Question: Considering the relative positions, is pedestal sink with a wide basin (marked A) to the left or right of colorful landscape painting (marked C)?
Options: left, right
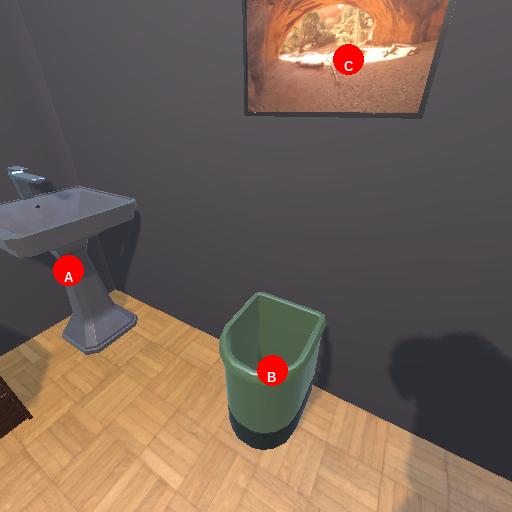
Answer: left